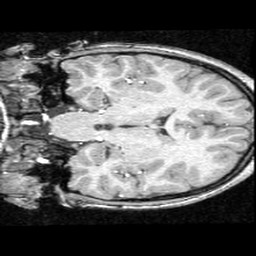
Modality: T1w
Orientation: coronal
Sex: female
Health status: ill
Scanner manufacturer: ge
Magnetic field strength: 1.5 T
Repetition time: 21 s
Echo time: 0.008 s